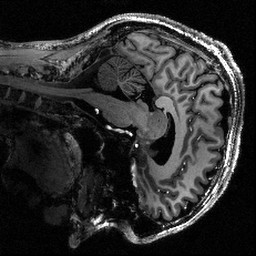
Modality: T1w
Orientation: sagittal
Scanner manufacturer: siemens
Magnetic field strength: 6.98 T
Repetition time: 2.5 s
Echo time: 0.00282 s